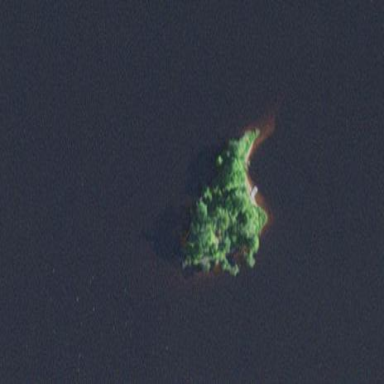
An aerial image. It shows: Island.